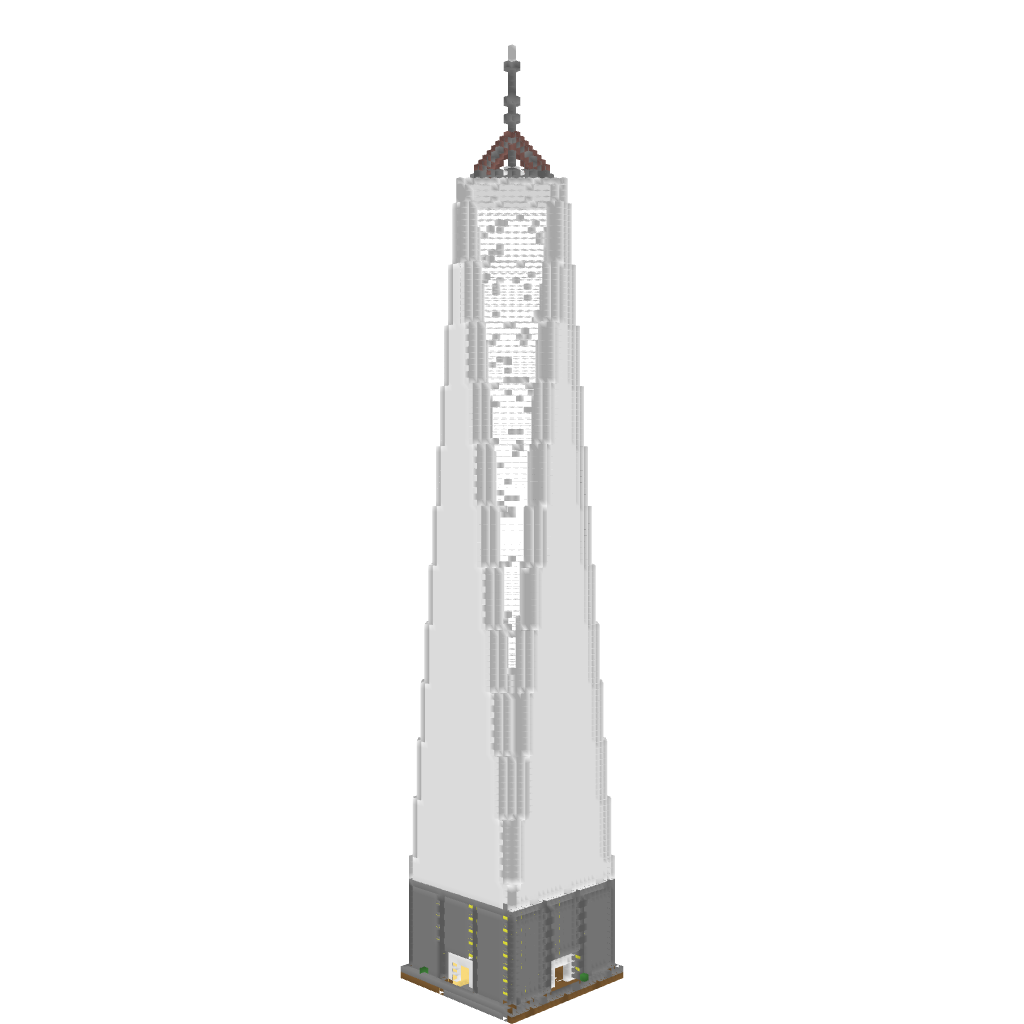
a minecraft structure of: One World Trade Center bad low quality